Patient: sex F, age 73
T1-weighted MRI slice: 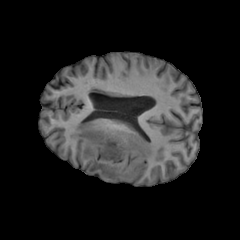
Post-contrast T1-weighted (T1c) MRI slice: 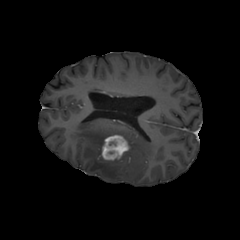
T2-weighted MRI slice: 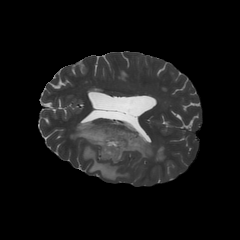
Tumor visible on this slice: yes
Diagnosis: Glioblastoma, IDH-wildtype
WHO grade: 4